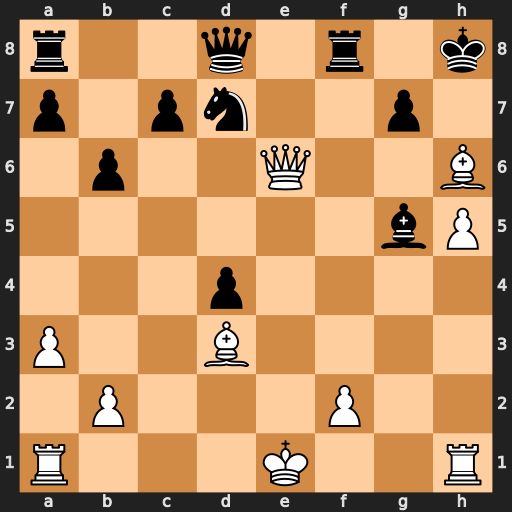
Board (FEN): r2q1r1k/p1pn2p1/1p2Q2B/6bP/3p4/P2B4/1P3P2/R3K2R
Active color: w
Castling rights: KQ
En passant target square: -
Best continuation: Bxg7+ Kxg7 Qg6+ Kh8 Qh7#